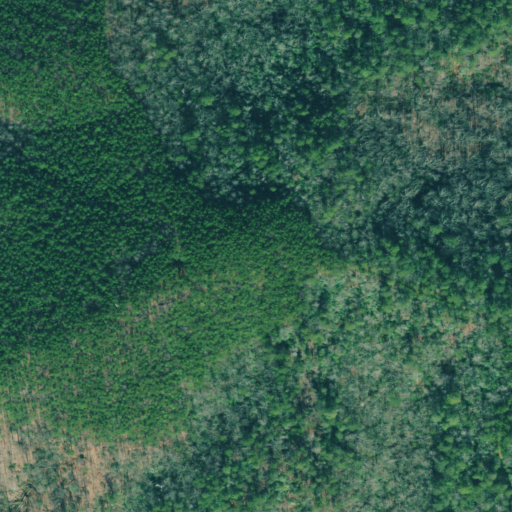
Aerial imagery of mountain in Georgia named Macks Mountain containing mixed forest, evergreen forest, and deciduous forest